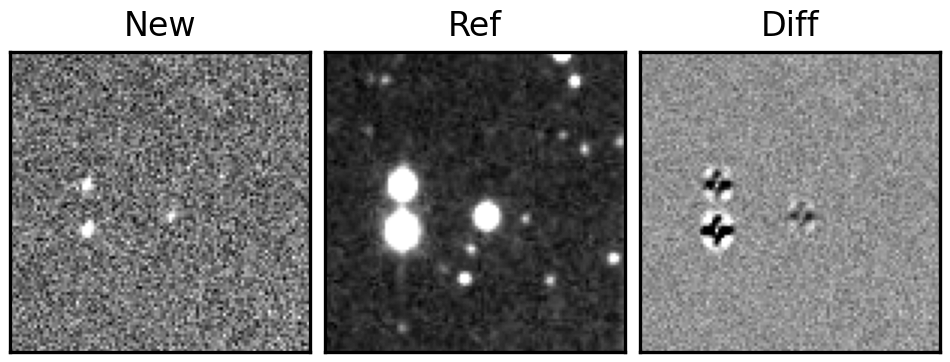
Label: bogus